Current action and preconditions to check: path_clear

Your task: For each precondition in the list above, predict whether it will hold at this action.

Consider the current scene as observed from the mobile robot's camera, and analyze the predicted future states of all dynamic agents (e.g., people, animals, vehicles, or any moving entities) within the NEXT SECOND.

IMPORTANT: Only answer "very likely" if you are absolutely certain—based on strong, clear evidence—that a dynamic agent will violate the precondition in the predicted future state. Do NOT answer "very likely" for unlikely, ambiguous, or low-probability risks.

Ask yourself for each precondition: Is there a high probability, with clear and convincing evidence, that the predicted future states of any dynamic agent will interfere with the predicted future state of the currently executing action within the NEXT SECOND, causing that precondition to fail?

Assess the risk level based on these predictions. Use "likely" or "very likely" if motions create a clear risk of interference.

Use "neutral" or "improbable" if agents are nearby but their predicted paths are clearly diverging or non-conflicting.

Failure Risk Categories: "very improbable", "improbable", "neutral", "likely", "very likely"

Answer Format: Output ONLY the probability_of_failure value from these categories: "very improbable", "improbable", "neutral", "likely", "very likely"

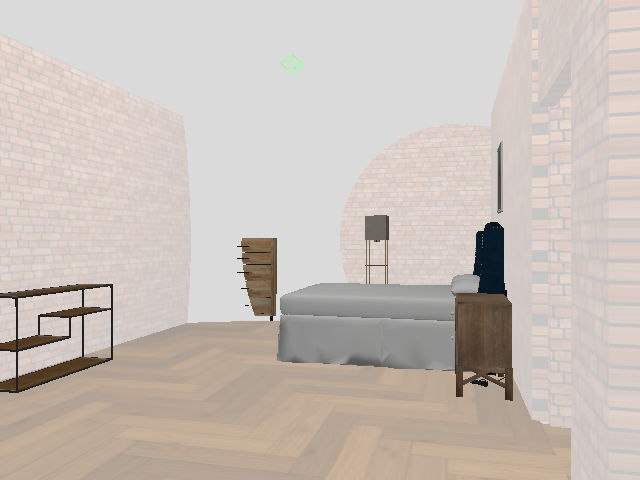

Answer: very improbable